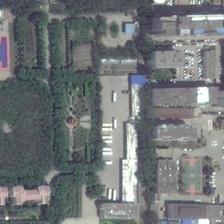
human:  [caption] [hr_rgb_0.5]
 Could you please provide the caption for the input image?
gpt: some buildings with parking lots is near to a piece of green plants with a basketball field .

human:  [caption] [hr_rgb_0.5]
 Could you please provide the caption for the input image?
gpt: a lonely basketball court are wreathed by lush trees while another one and parking lot are in a distance .

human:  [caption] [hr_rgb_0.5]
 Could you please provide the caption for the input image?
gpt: a small badminton field and a square area with mang tall trees .

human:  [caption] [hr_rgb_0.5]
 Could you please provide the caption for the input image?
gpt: a basketball field is surroundeded by green trees and next to a piece of green trees .

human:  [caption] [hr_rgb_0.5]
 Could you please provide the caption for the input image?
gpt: a basketball field is surrounded by many green trees .